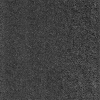
Atmospheric dust classification: dusty